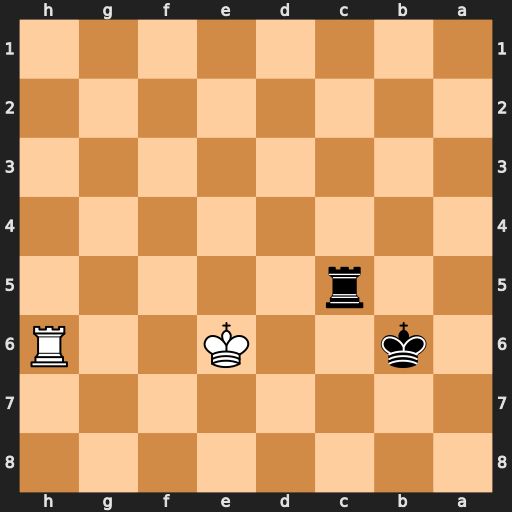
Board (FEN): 8/8/1k2K2R/2r5/8/8/8/8
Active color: b
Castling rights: -
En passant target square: -
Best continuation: Rc6+ Kf5 Rxh6